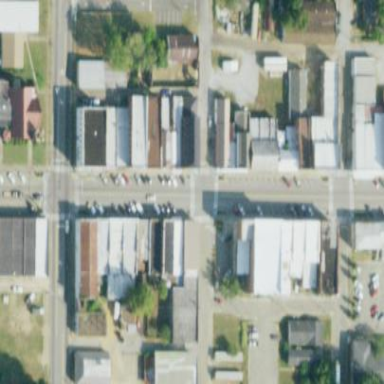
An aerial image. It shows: Commercial area designated as historic district.